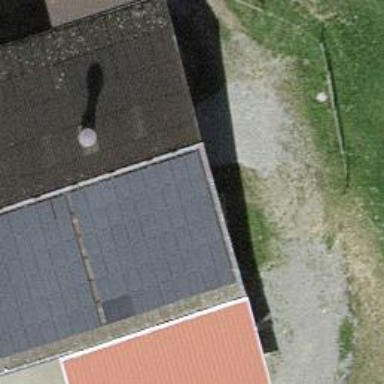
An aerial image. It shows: Solar power generator.